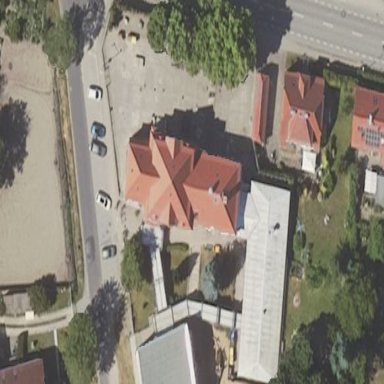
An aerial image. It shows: School building.